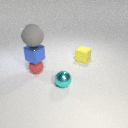
large gray rubber sphere above small blue metal cube